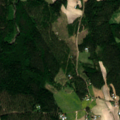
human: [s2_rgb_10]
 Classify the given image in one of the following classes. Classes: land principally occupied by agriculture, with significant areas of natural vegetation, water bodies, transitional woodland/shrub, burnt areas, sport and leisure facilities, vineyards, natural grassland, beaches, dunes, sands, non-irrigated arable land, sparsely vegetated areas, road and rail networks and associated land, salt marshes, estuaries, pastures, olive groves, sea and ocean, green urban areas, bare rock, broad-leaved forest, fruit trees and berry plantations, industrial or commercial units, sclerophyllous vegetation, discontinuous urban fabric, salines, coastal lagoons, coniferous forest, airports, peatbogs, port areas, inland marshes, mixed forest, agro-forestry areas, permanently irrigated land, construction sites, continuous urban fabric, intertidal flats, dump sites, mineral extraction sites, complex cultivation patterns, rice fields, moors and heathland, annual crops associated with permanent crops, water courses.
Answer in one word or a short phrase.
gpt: land principally occupied by agriculture, with significant areas of natural vegetation, coniferous forest